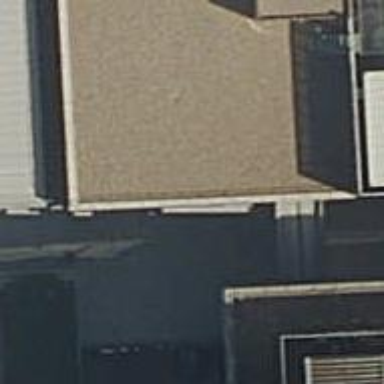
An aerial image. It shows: Part of building.